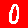
Digit: 0